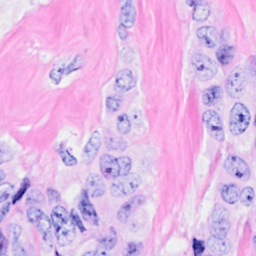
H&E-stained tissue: Breast